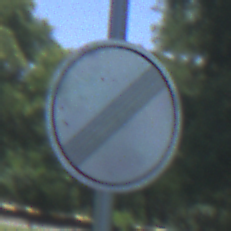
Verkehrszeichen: EndeSaemtlicherBegrenzungen
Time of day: Midday
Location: Outdoor (Nature)
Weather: Clear
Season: Summer
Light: Natural